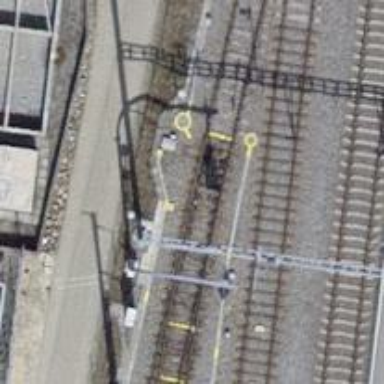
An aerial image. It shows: Railway switch.